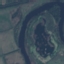
Land use / land cover class: River